Question: I would like to plot a mosaic-plot with statsmodels.graphics.mosaicplot.mosaic, but without the "spines" or boundaries drawn. The following is what I thought should work - e.g. for omitting the left spine -, but it doesn't.
'''
from statsmodels.graphics.mosaicplot import mosaic
import matplotlib.pyplot as plt
data = {'a': 10, 'b': 15, 'c': 16}
fig = plt.figure()
ax = fig.add_subplot(111)
props = lambda key: {'color': 'w' }
fig, rects = mosaic(data, title='basic dictionary',
properties=props, ax=ax)
ax.spines['left'].set_visible('False')
print(ax.spines['left'].get_visible())
'''
I end up with the same result as if I'd omitted the ax.spines().

I'd appreciate somebody pointing me to what's wrong with the above.
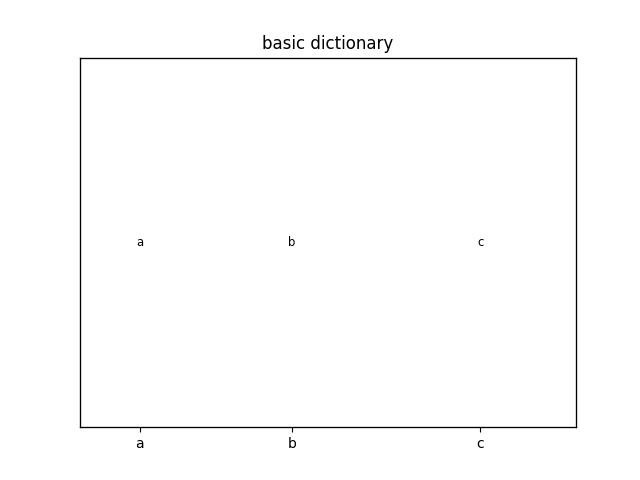
Answer: There is of course a difference between 'False' and '"False"'. I.e. 'print(False == "False")' prints False. And 'if "False": print(True)' prints 'True' indeed.
In that sense you need to use
'''
ax.spines['left'].set_visible(False)
'''
Second. The mosaic consists of 3 axes. So you need to do the above for each of them.
'''
for axi in fig.axes:
axi.spines['left'].set_visible(False)
'''
Result:
<URL>